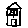
Label: house